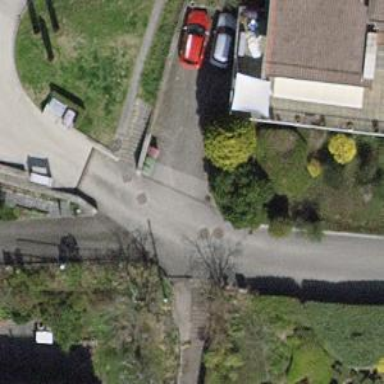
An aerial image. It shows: Road with steps.